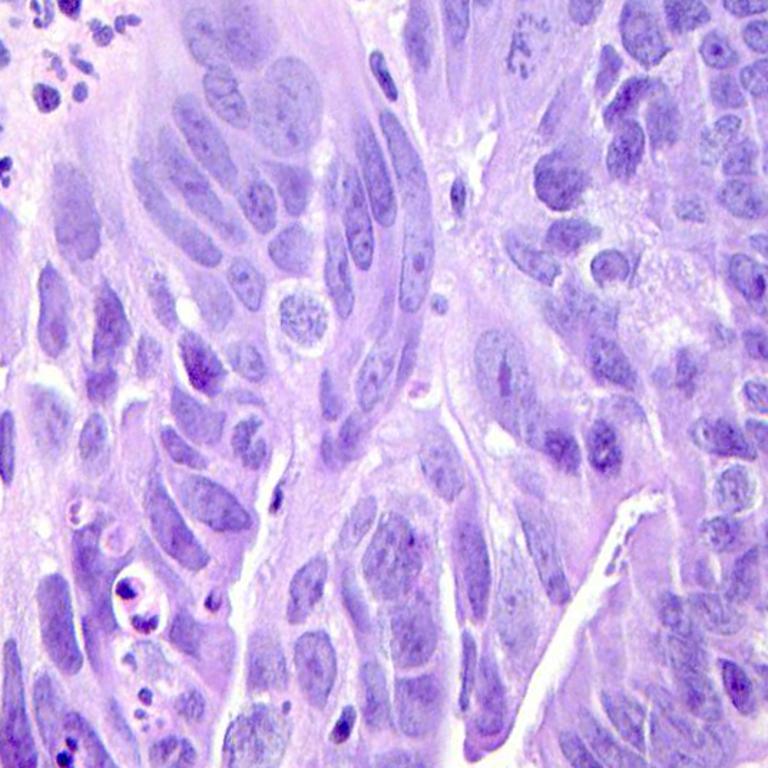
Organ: colon
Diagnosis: adenocarcinomas